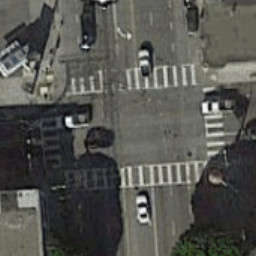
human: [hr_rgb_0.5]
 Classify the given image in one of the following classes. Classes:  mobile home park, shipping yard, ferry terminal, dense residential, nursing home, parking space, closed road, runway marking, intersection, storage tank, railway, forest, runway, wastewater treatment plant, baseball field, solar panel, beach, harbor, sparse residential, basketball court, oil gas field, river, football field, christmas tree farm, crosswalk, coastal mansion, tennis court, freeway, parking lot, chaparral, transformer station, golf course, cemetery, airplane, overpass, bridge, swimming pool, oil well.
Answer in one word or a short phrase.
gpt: crosswalk